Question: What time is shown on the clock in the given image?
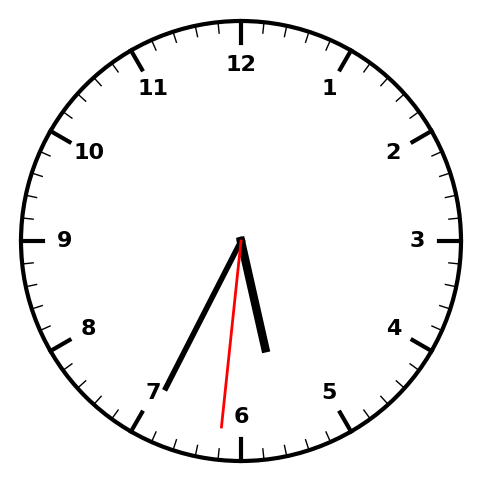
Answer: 05:34:31